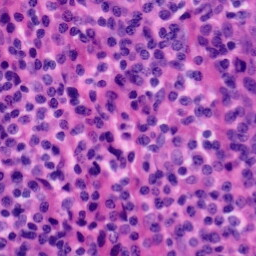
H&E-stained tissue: Tonsil